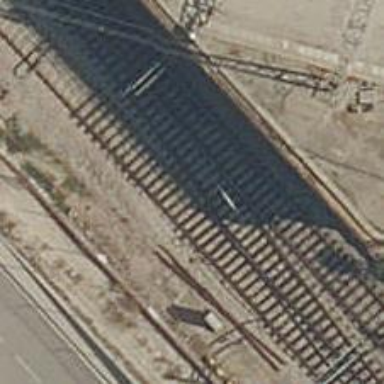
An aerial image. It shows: Railway track with contact line for electrification.